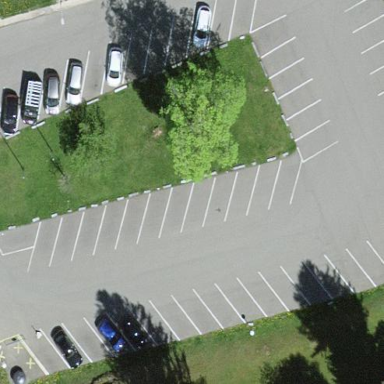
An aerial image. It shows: Parking area.